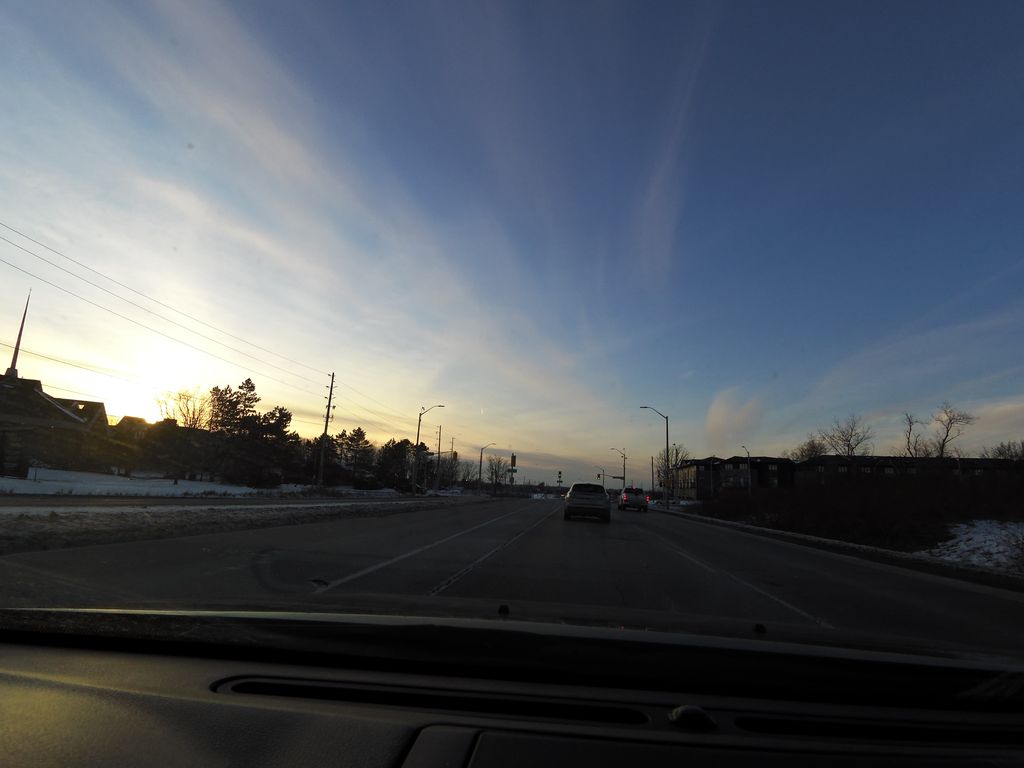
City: hamilton